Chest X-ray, PA view. Patient: 21 years old, sex F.
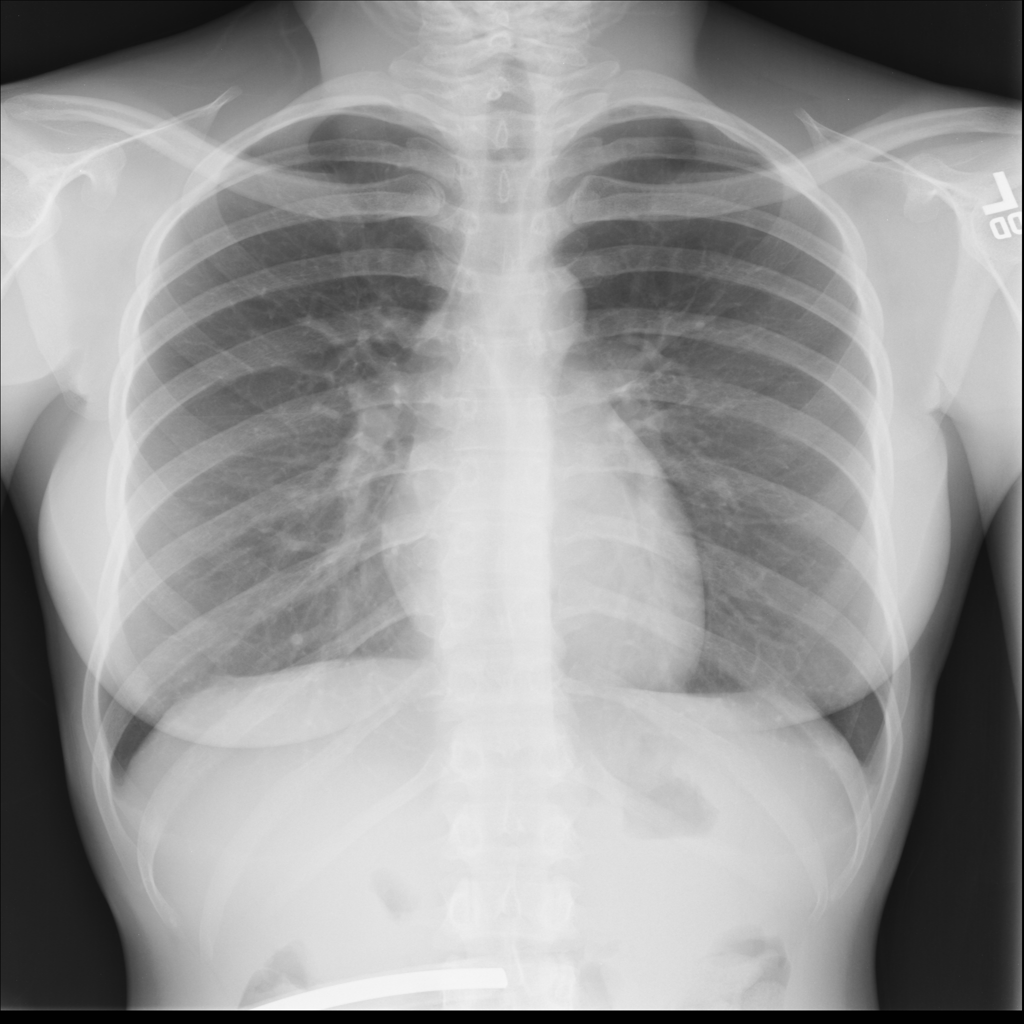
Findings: No Finding